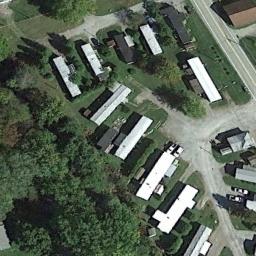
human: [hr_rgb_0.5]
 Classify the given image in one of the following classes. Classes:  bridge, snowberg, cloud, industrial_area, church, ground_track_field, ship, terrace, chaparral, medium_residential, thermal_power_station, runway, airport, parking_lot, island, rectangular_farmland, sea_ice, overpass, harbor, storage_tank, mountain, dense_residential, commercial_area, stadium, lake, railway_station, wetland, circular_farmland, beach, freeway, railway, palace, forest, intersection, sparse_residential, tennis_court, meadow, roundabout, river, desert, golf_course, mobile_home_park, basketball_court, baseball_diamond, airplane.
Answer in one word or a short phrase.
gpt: mobile_home_park